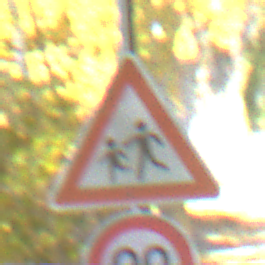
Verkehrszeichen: KinderRechts
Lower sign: Geschwindigkeit90
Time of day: Midday
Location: Outdoor (Urban)
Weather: Clear
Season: NotSpecified
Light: Natural